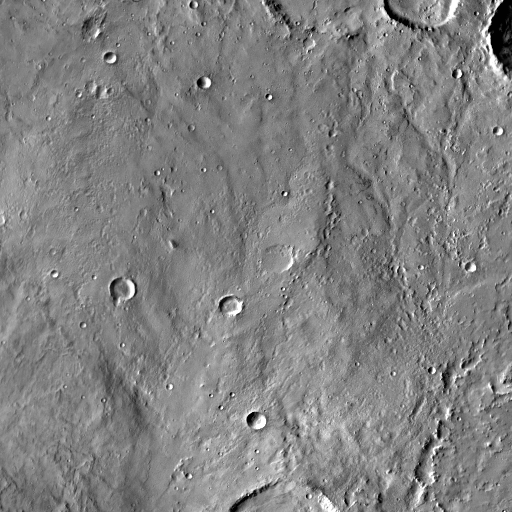
Crater classes present: Background, Other, Buried, Secondary